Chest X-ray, PA view. Patient: 65 years old, sex M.
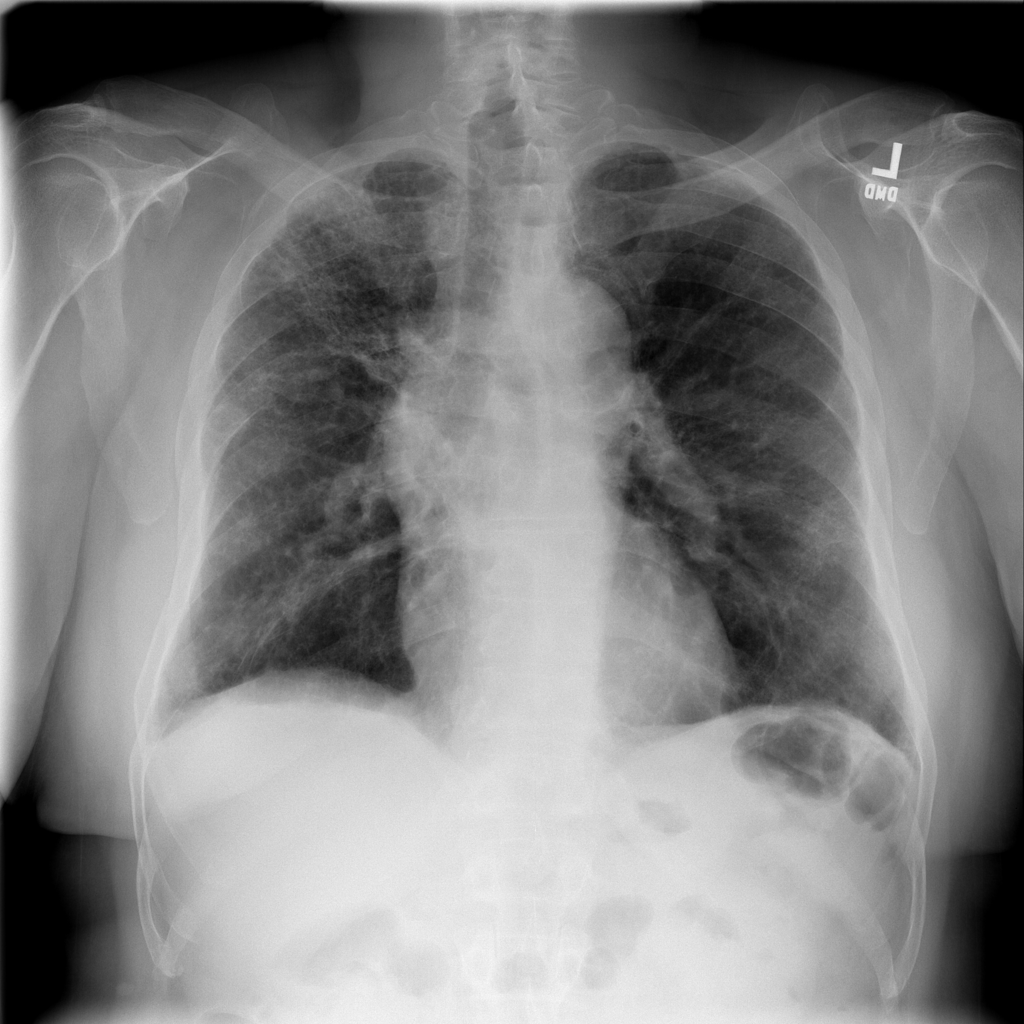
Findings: Consolidation, Fibrosis